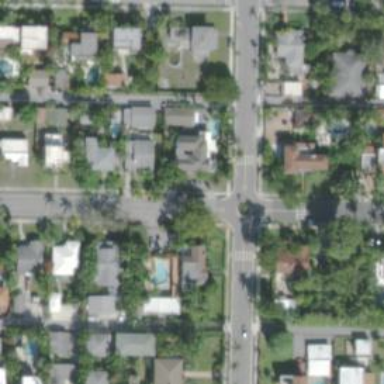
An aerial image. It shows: Residential road that intersects with roundabout.